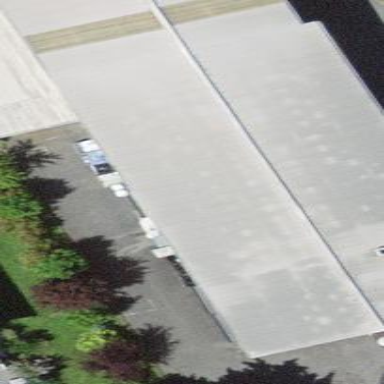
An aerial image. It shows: Industrial building.